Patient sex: M
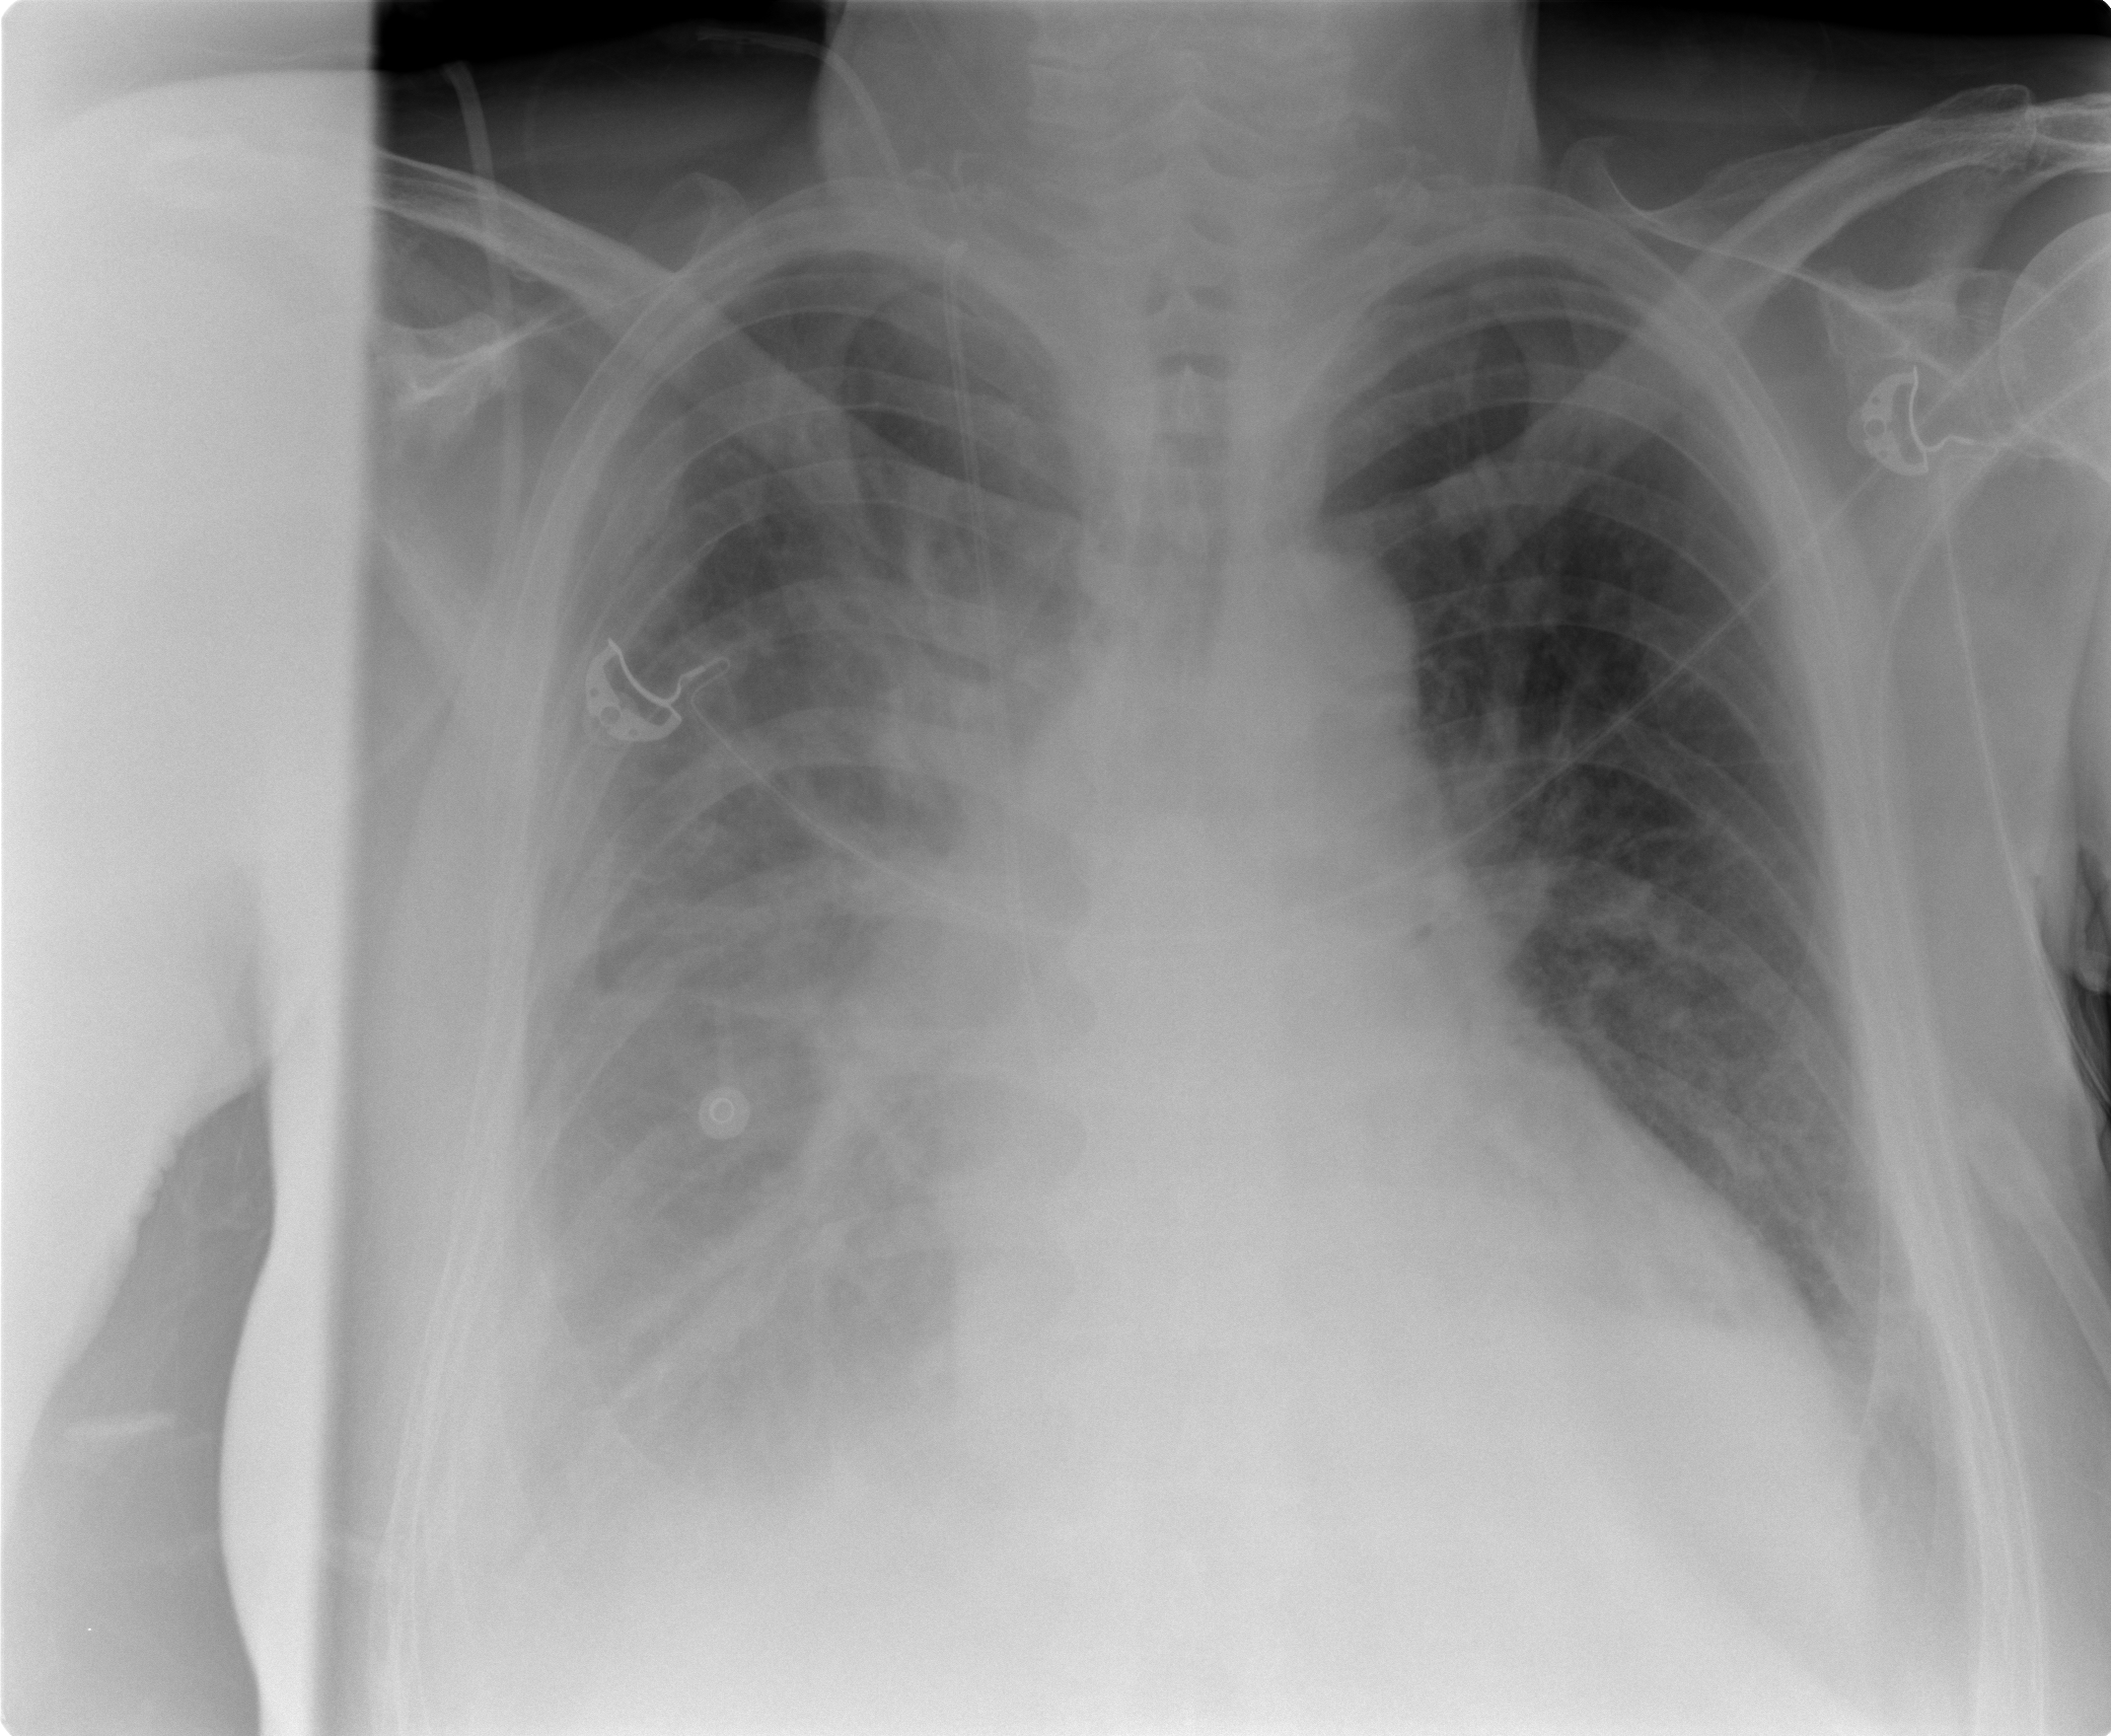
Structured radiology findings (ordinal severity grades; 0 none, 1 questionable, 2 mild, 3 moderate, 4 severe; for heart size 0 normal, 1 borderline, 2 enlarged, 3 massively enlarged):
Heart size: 2
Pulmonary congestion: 2
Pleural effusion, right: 3
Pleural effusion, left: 2
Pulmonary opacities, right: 2
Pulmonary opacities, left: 1
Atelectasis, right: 3
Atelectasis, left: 2